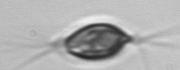
Label: Chrysochromulina